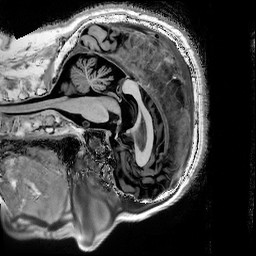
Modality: T1w
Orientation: sagittal
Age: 61
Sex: male
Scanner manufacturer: siemens
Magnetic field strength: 3 T
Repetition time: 5 s
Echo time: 0.00298 s